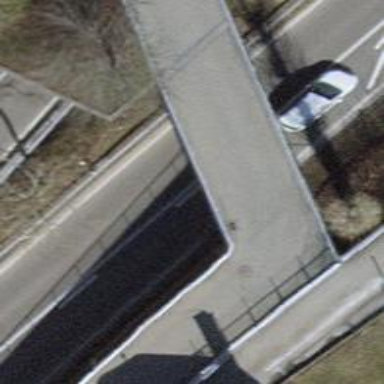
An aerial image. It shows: Asphalt motorway link.